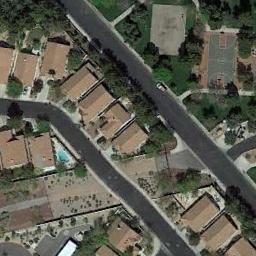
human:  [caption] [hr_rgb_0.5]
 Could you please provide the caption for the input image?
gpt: Th basketball court on the lawn is one street away from the residential area .

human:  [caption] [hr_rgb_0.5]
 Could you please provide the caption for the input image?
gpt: A basketball court next to the medium residential area and two roads through the residential area .

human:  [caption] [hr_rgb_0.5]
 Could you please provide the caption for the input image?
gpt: There is a basketball court surrounded by many buildings and trees with a road pass by .

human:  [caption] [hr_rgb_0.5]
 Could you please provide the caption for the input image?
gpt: There is an unpainted basketball court in the upper left corner .

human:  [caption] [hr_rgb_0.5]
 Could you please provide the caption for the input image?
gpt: The buildings are next to the basketball court .